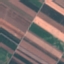
Land use / land cover class: AnnualCrop